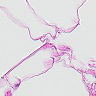
Metastatic tissue present: no